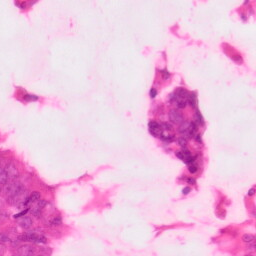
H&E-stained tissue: Colon